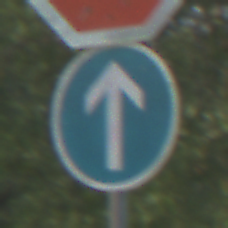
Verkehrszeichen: VorgeschriebeneFahrtrichtungGeradeaus
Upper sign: Stop
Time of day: MorningAfternoon
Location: Outdoor (Urban)
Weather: PartlyCloudy
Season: NotSpecified
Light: Natural